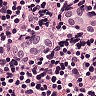
Metastatic tissue present: no